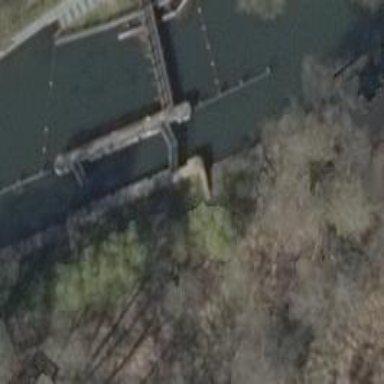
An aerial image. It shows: Lock gate on waterway.